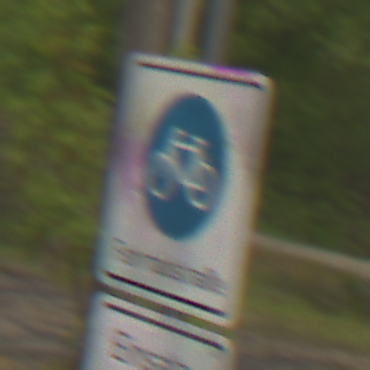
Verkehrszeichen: BeginnFahrradstrasse
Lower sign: BesondereFahrzeugeUndTransportgueter3
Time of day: MorningAfternoon
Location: Outdoor (Nature)
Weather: Overcast
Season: NotSpecified
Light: Natural